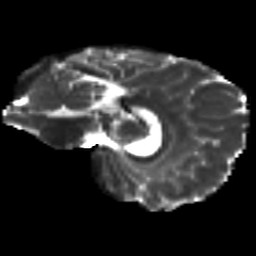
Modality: T2w
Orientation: sagittal
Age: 28
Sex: female
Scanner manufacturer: siemens
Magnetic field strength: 3 T
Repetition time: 8.8 s
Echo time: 0.085 s